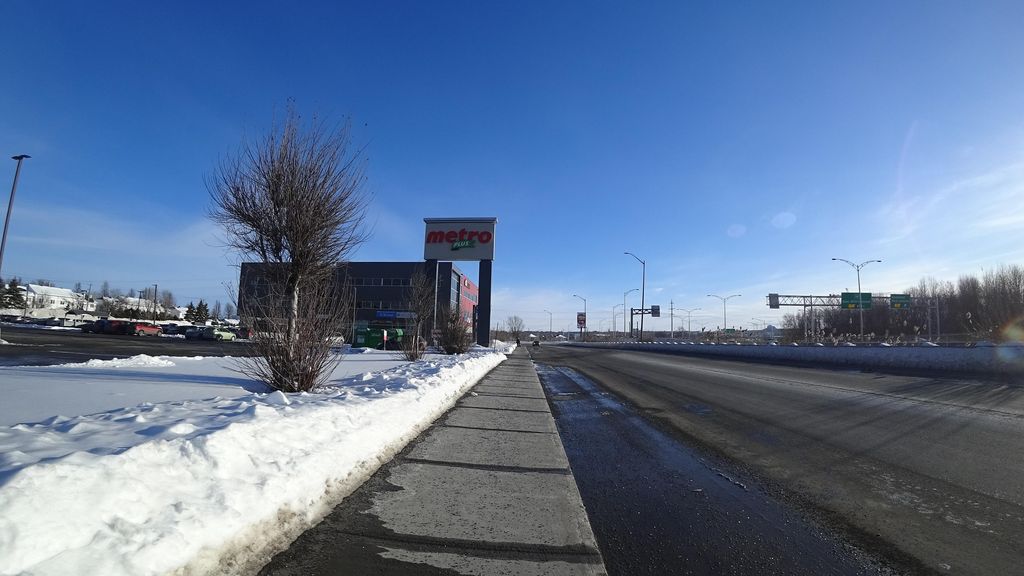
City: quebec_city